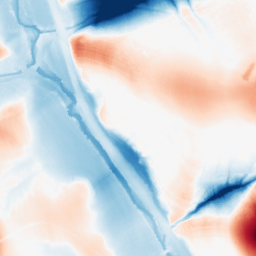
Category: morphological
Decomposition family: morphological
Decomposition parameters: operation: average
size: 50
Upsampling method: lanczos
Upsampling parameters: scale: 8
Upsampling scale: 8